Field crop: maize
Growth stage: 2
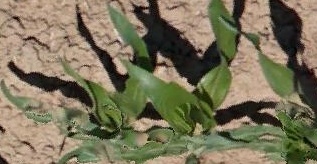
Species: maize